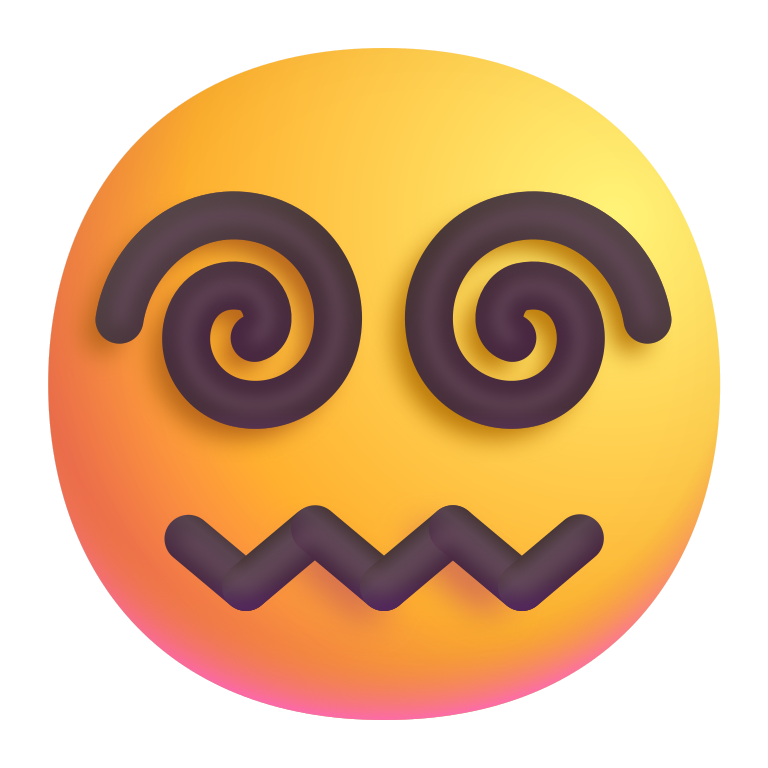
face with spiral eyes color